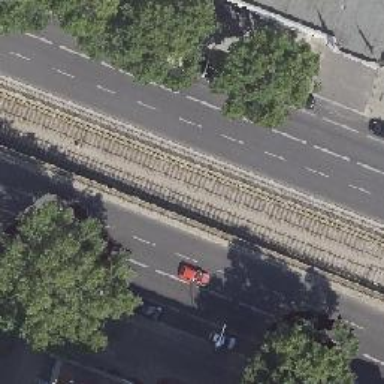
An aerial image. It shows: Electrified rail with power supplied from the top.